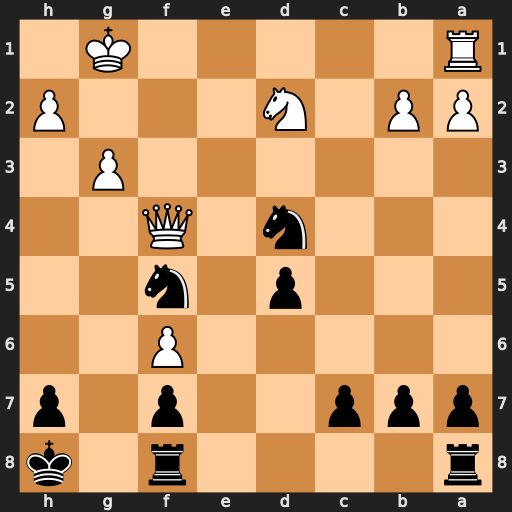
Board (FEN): r4r1k/ppp2p1p/5P2/3p1n2/3n1Q2/6P1/PP1N3P/R5K1
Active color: b
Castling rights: -
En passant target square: -
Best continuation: Ne2+ Kf2 Nxf4